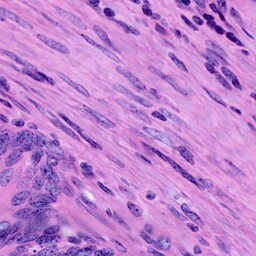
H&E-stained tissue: Cervix